RGB frame:
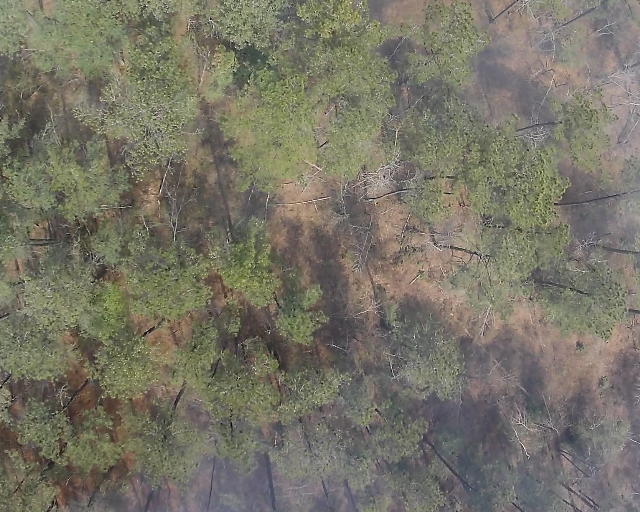
Thermal frame:
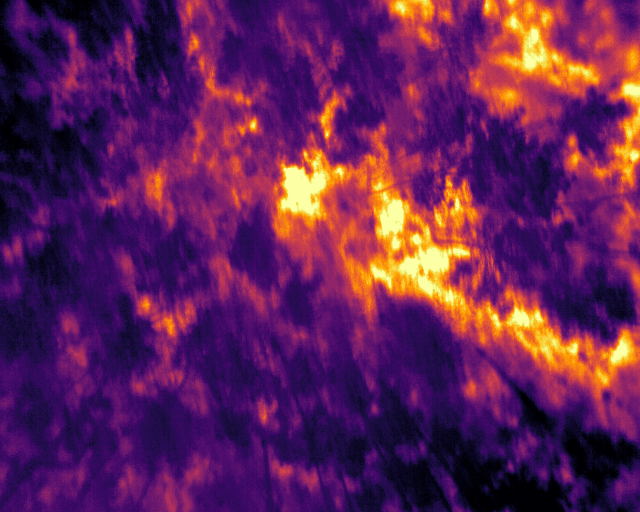
Captured: 2026-02-26 02:28:05
Pixels at or above 80 °C: 0 (fraction of frame: 0)